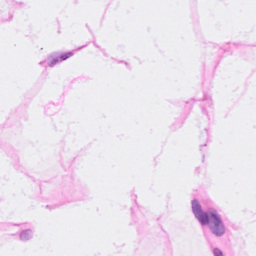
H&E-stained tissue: Breast